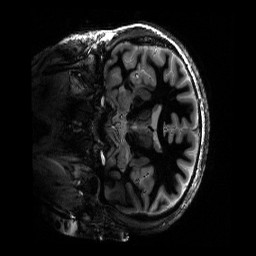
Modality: T1w
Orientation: coronal
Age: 30
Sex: male
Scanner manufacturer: siemens
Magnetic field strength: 6.98 T
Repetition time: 4.5 s
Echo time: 0.00337 s